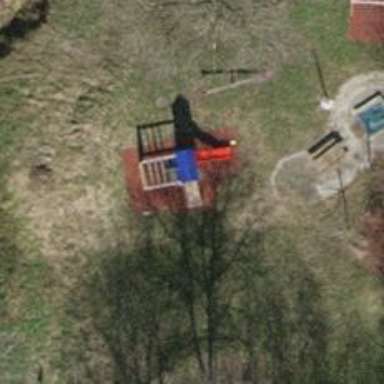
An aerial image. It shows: Playground featuring playhouse on the leisure land.